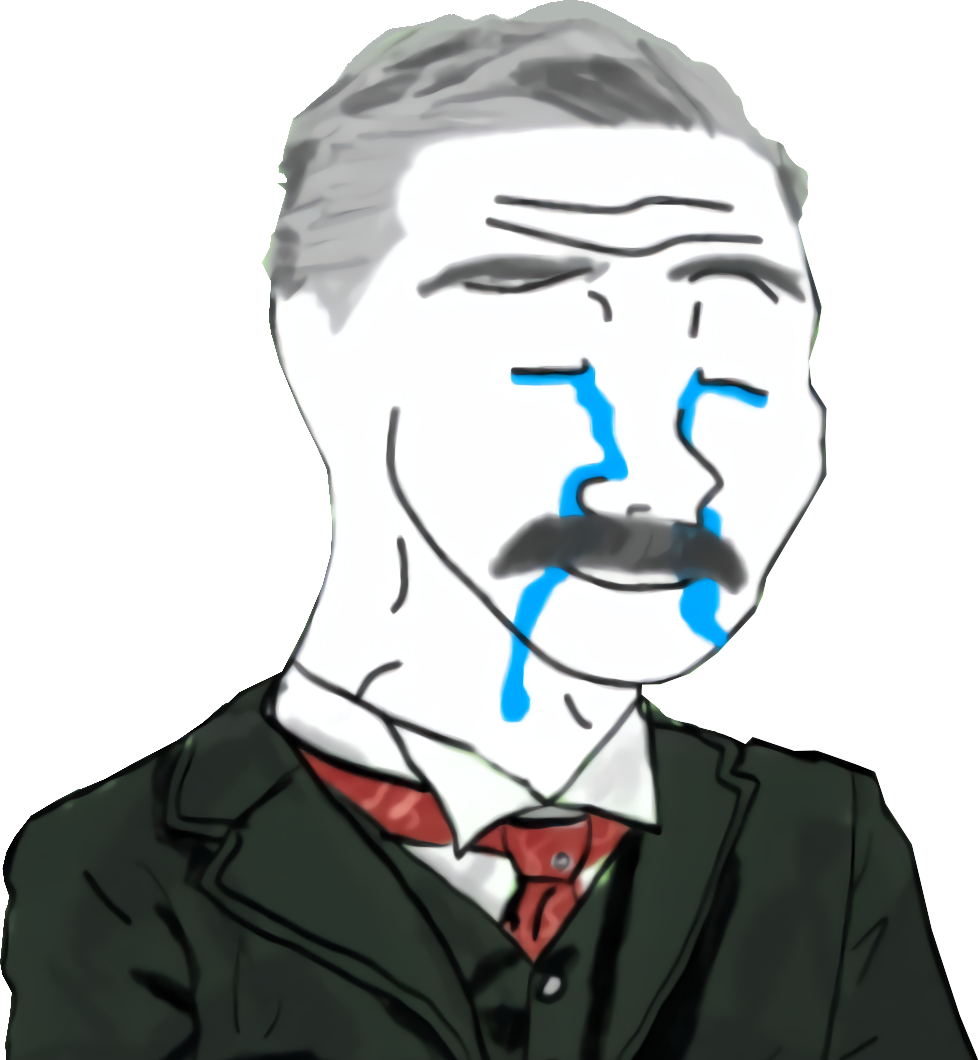
Label: 5_Bloomer